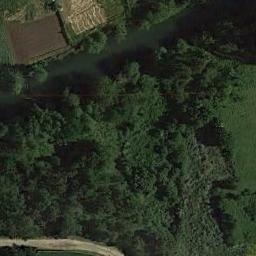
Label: river